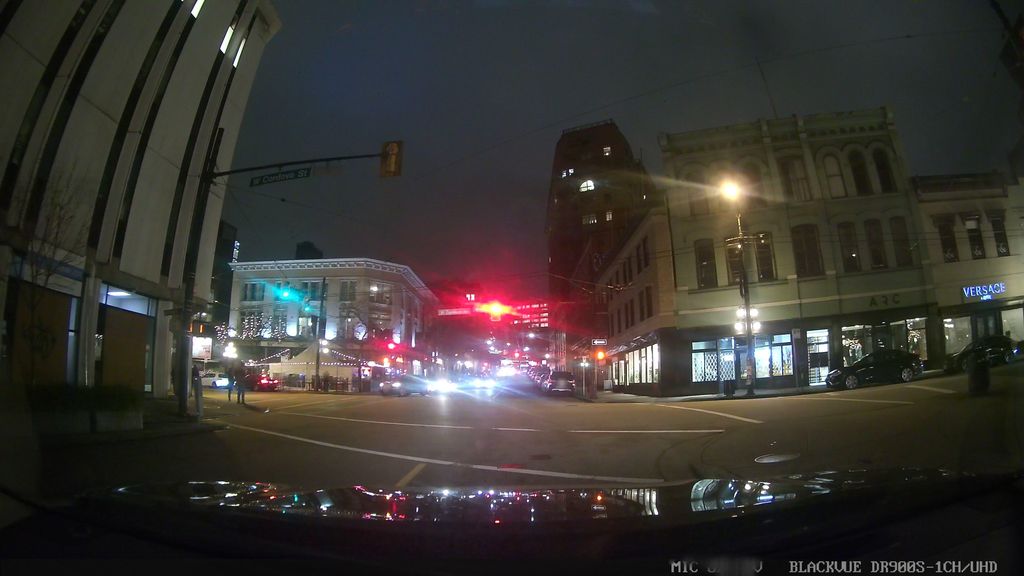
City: vancouver